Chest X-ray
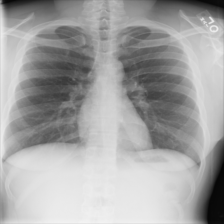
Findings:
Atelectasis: negative
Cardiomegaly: negative
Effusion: negative
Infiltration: negative
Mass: negative
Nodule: negative
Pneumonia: negative
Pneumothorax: negative
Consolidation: negative
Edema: negative
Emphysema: negative
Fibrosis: negative
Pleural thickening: negative
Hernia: negative